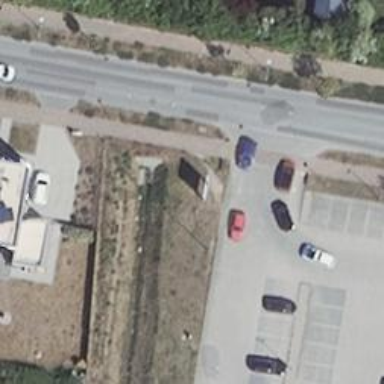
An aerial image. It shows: Parking aisle designated as service road.